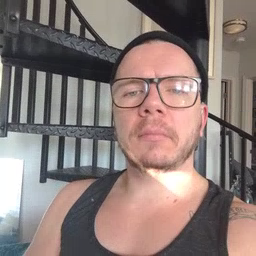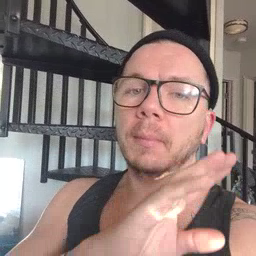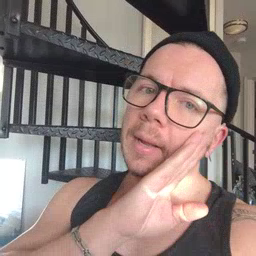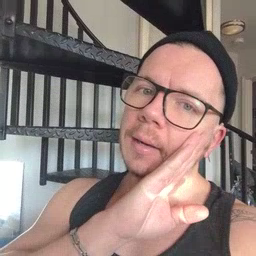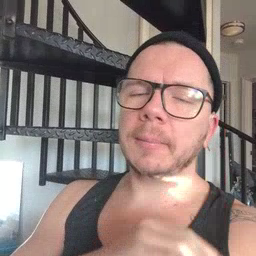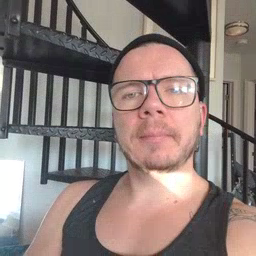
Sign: bed